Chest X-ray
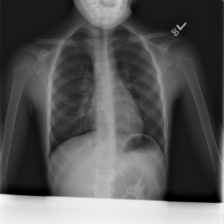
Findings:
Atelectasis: positive
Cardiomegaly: negative
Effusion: negative
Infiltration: positive
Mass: negative
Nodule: negative
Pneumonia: negative
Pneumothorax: negative
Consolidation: negative
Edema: negative
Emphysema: negative
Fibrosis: negative
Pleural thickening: negative
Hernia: negative